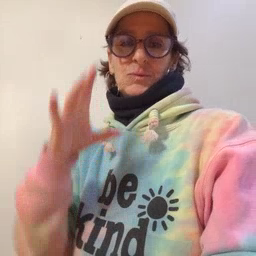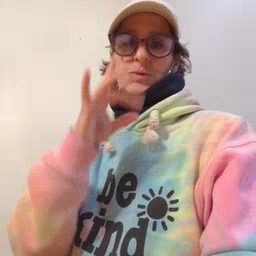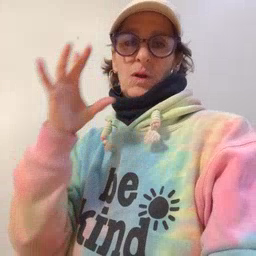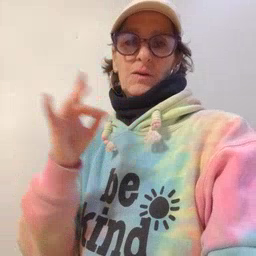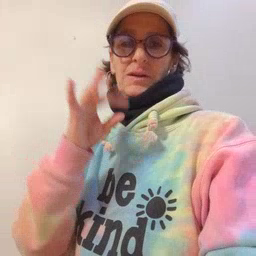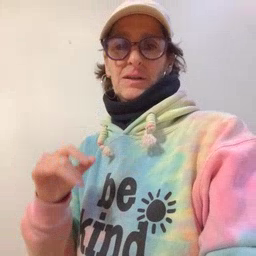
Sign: story